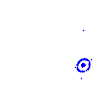
Particle: electron